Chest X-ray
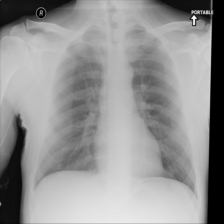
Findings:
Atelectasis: negative
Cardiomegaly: negative
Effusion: negative
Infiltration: positive
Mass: negative
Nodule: negative
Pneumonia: negative
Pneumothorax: negative
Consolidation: negative
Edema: negative
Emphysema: negative
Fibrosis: negative
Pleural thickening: negative
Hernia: negative